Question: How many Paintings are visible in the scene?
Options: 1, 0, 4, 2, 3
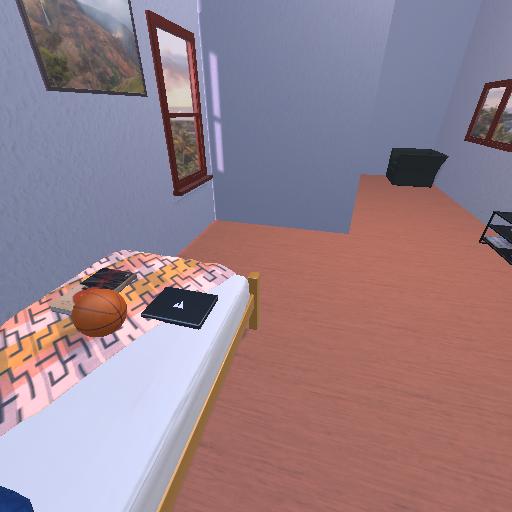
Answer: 1